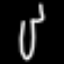
Label: fork